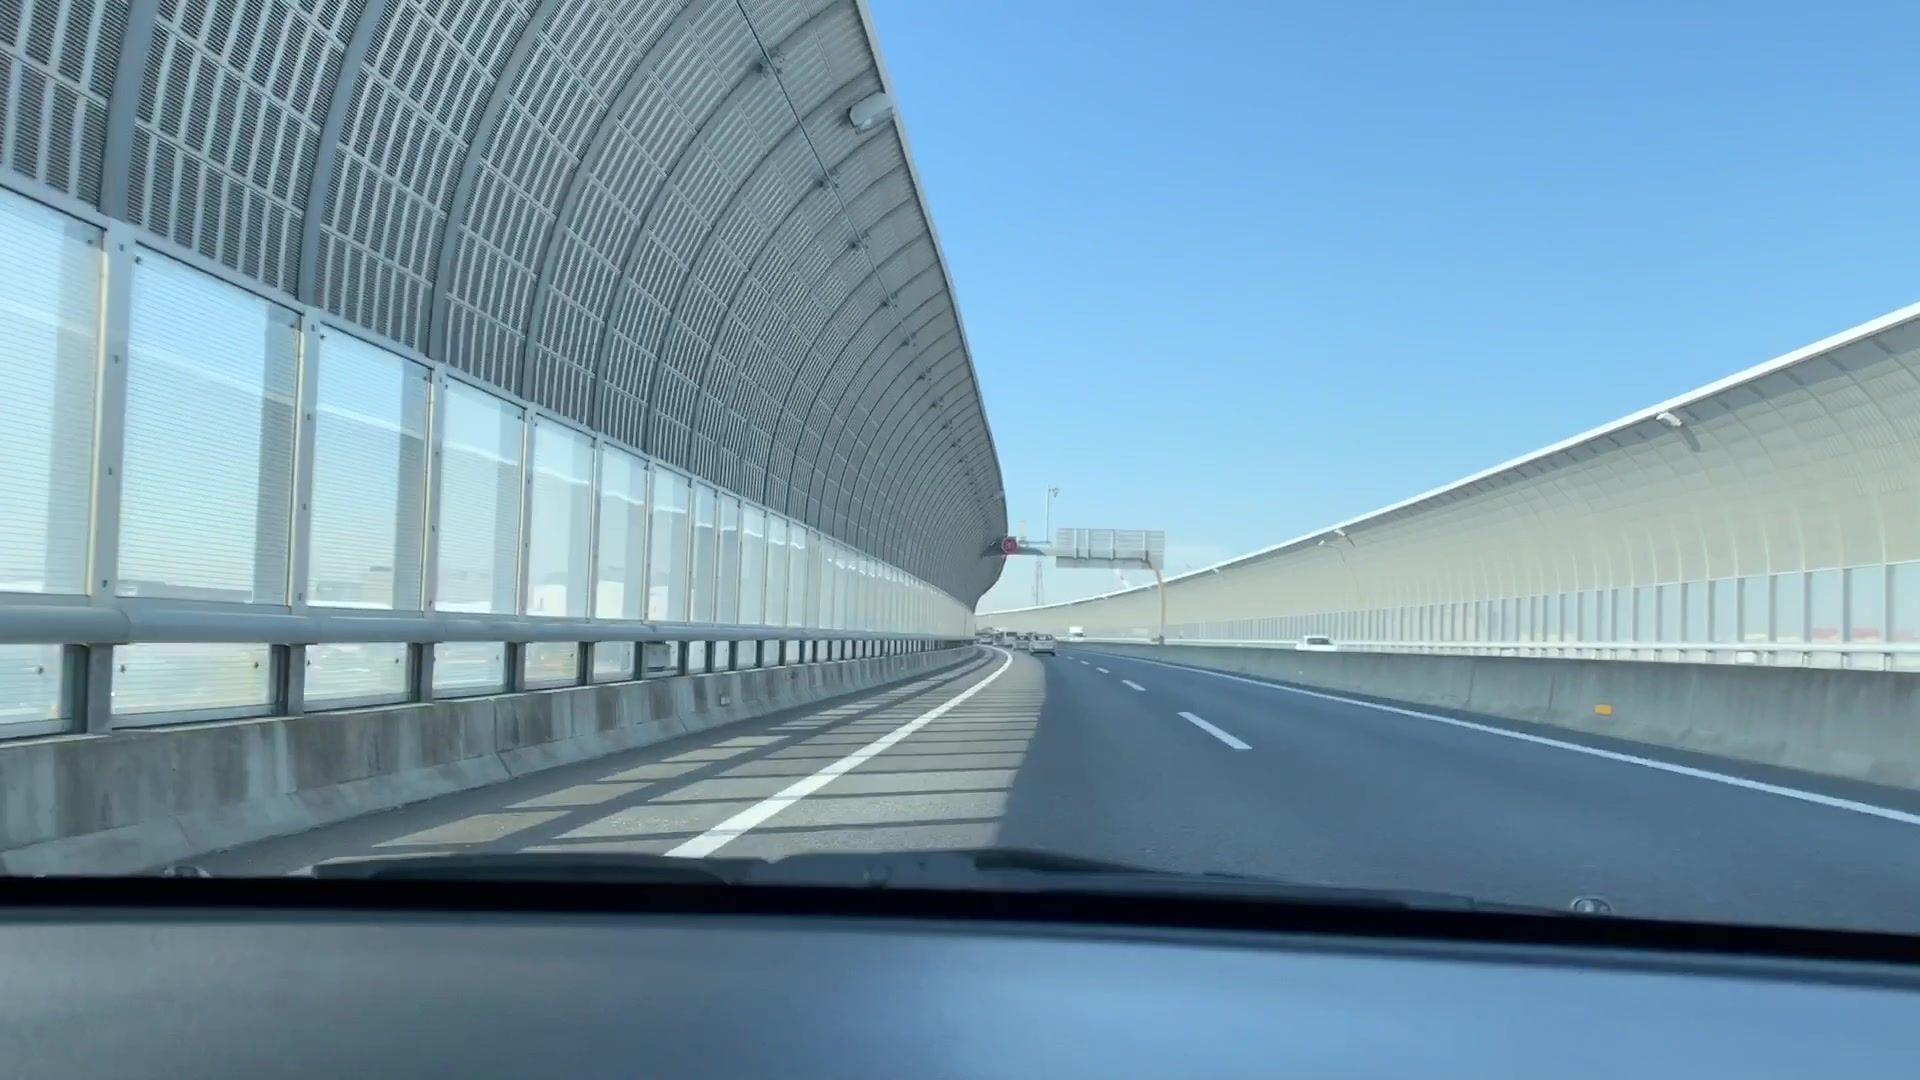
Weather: snowy
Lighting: day
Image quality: good
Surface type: driving surface
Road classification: trunk
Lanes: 2.0
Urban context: urban centre
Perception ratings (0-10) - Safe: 4.32, Lively: 2.27, Beautiful: 0.59, Boring: 6.93, Depressing: 4.25, Wealthy: 0.68